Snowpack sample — Buffalo Mountain, Silverthorne, Colorado, USA (1/25/25, 10:11 AM MST)
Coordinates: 39.6222, -106.1139
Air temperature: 22 °F
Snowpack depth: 110 cm
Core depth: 30 cm
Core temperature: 42.8 °F
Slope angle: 12°, slope face: 102°
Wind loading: high
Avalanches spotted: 0
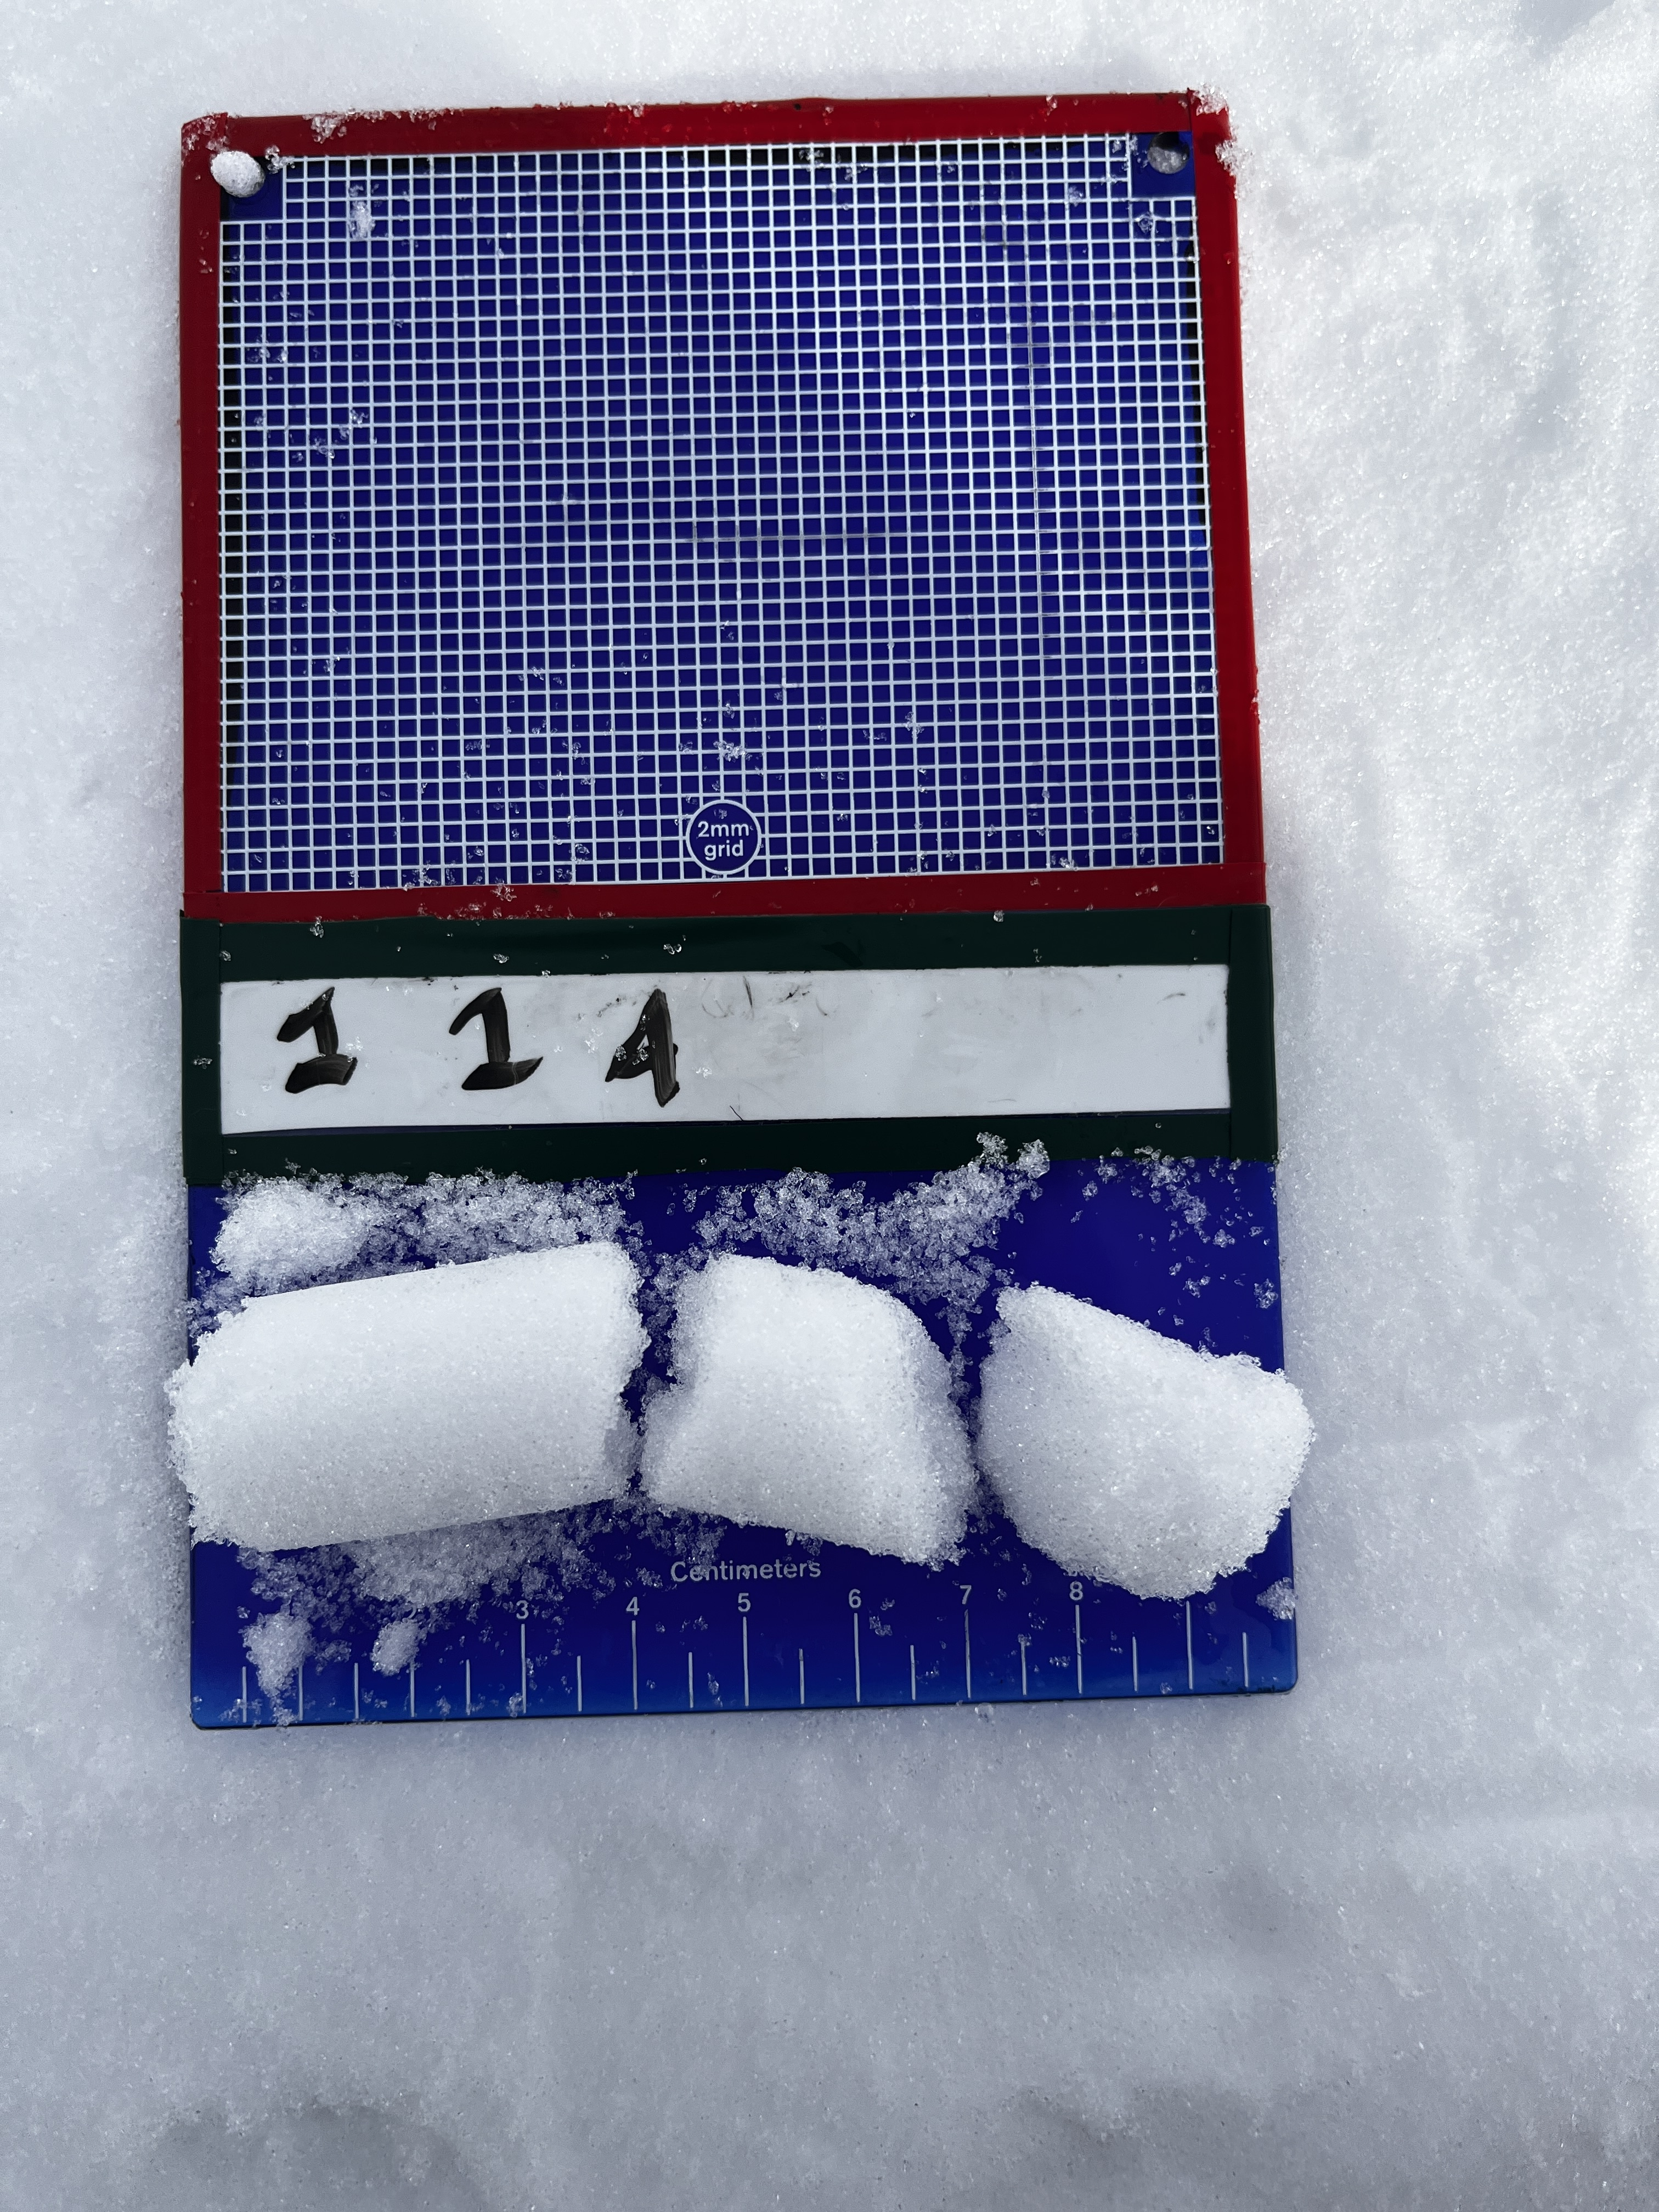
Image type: crystal_card
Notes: No avalanches nearby, collected on the outskirts of a fire break 15 meters from the treeline, on way to Buffalo and Red Mountain